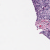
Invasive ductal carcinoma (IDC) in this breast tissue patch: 0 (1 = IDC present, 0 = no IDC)